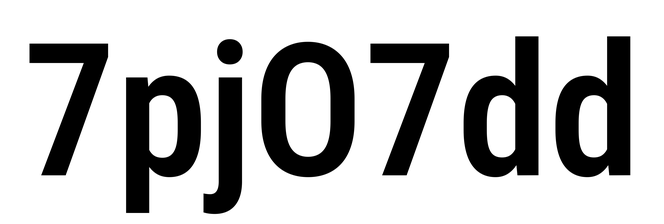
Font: Roboto_Condensed_SemiBold